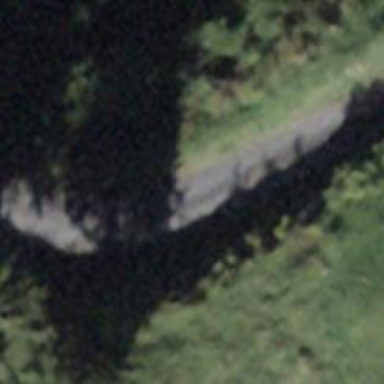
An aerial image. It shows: Service road with fine gravel surface.